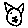
Label: cat